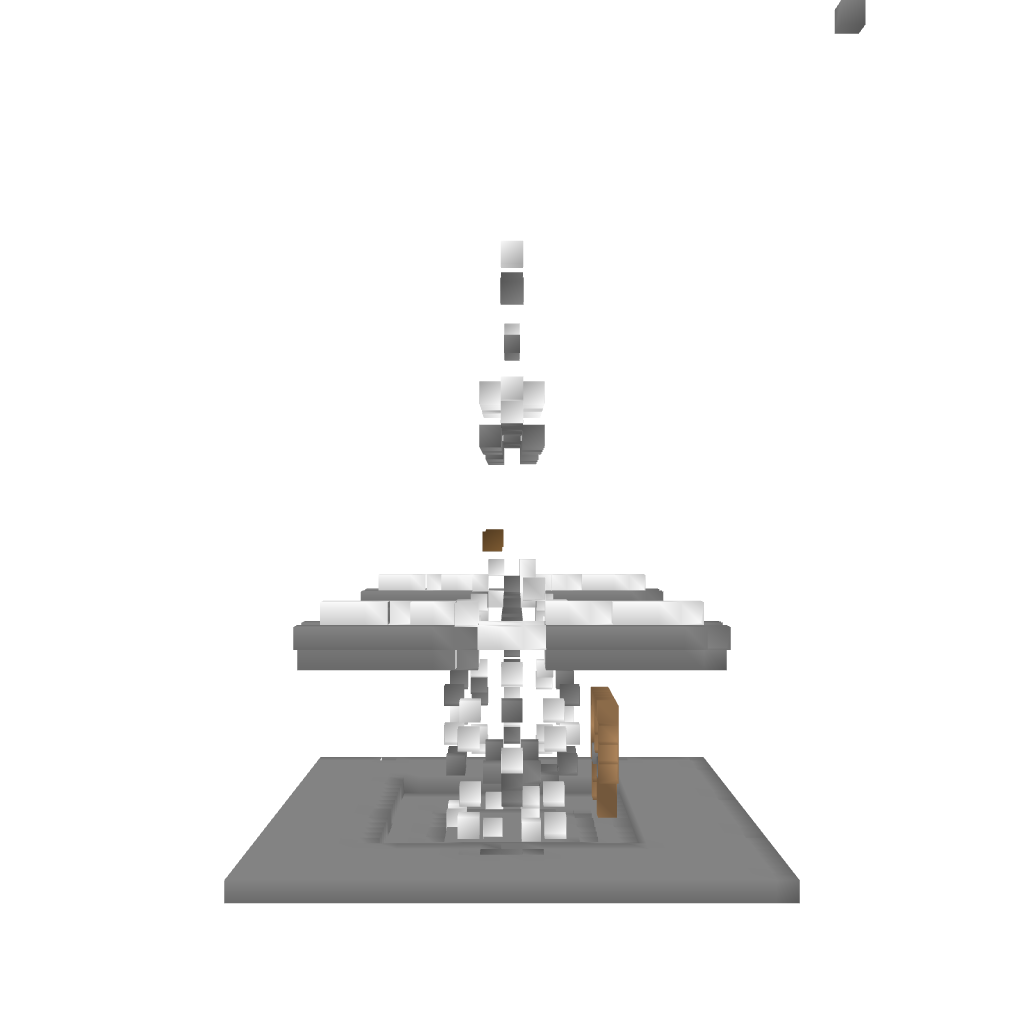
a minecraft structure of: A Majestic Tower bad low quality